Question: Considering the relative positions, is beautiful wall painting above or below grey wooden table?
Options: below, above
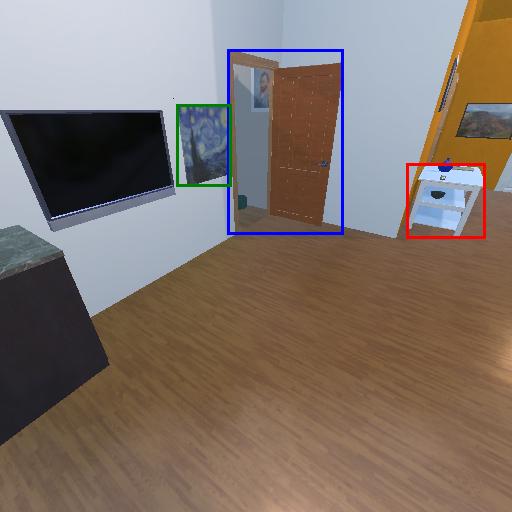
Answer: below